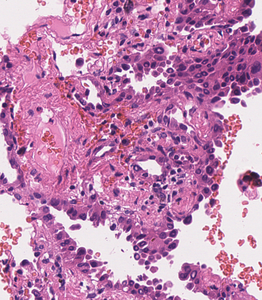
Tumor epithelial tissue: yes
Tumor-associated stroma tissue: yes
Normal tissue: no